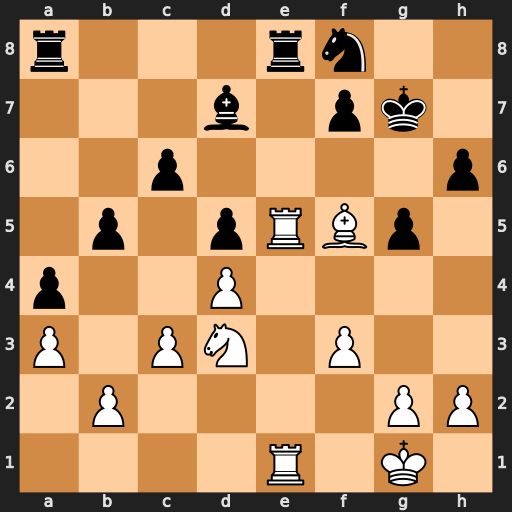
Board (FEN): r3rn2/3b1pk1/2p4p/1p1pRBp1/p2P4/P1PN1P2/1P4PP/4R1K1
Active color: w
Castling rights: -
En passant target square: -
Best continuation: Bxd7 Rxe5 Nxe5